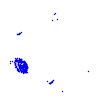
Particle: kaon